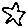
Label: star